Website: home-depot
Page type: customer-info-address
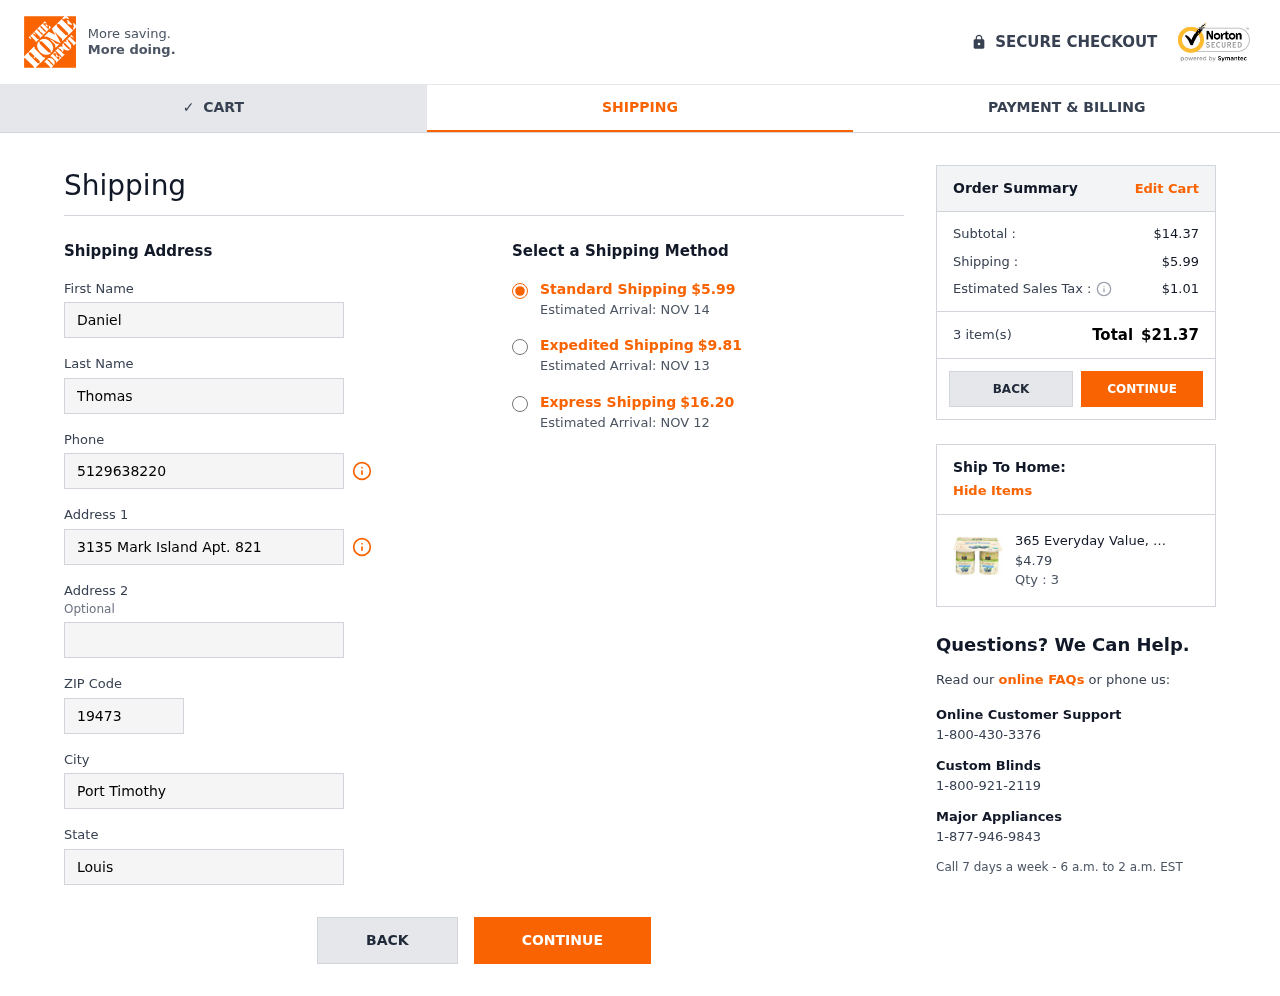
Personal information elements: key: PII_CITY
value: Port Timothy
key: PII_FIRSTNAME
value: Daniel
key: PII_LASTNAME
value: Thomas
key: PII_PHONE
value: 5129638220
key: PII_POSTCODE
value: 19473
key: PII_STATE
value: Louisiana
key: PII_STREET
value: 3135 Mark Island Apt. 821
Product elements: key: PRODUCT1_NAME
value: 365 Everyday Value, Organic Whole Milk Yogurt, Blueberry, 6 ct
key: PRODUCT1_PRICE
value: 4.79
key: PRODUCT1_QUANTITY
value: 3
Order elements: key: ORDER_SHIPPING_COST
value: $5.99
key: ORDER_DELIVERY_DATE
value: Estimated Arrival: NOV 14
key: ORDER_SHIPPING_COST_EXPEDITED
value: $9.81
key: ORDER_DELIVERY_DATE_EXPEDITED
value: Estimated Arrival: NOV 13
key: ORDER_SHIPPING_COST_EXPRESS
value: $16.20
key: ORDER_DELIVERY_DATE_EXPRESS
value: Estimated Arrival: NOV 12
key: ORDER_SUBTOTAL
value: $14.37
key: ORDER_TAX
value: $1.01
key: ORDER_NUM_ITEMS
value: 3 item(s)
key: ORDER_TOTAL
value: $21.37